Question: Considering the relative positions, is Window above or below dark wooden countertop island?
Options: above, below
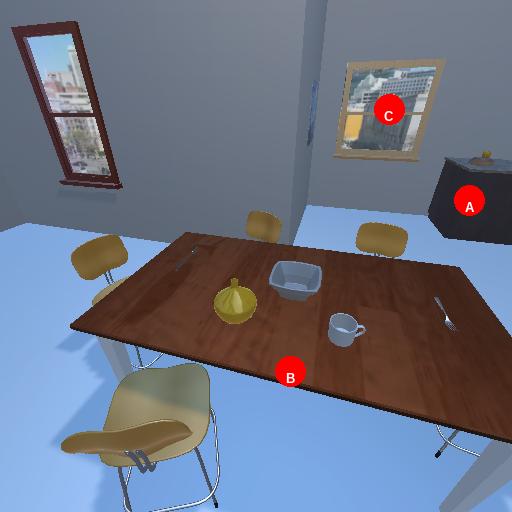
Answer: above